RGB frame:
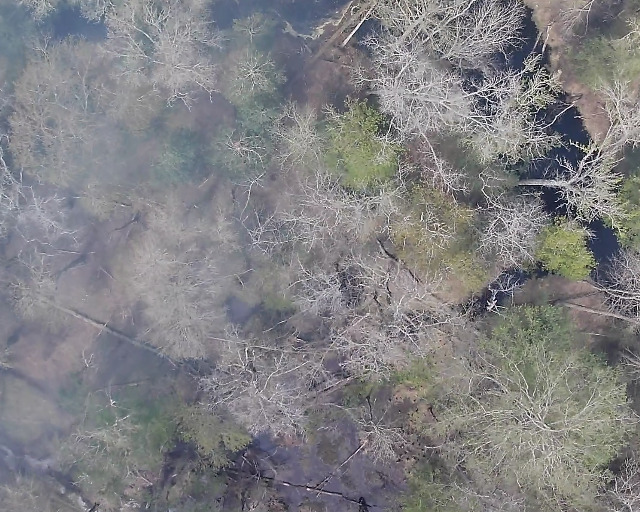
Thermal frame:
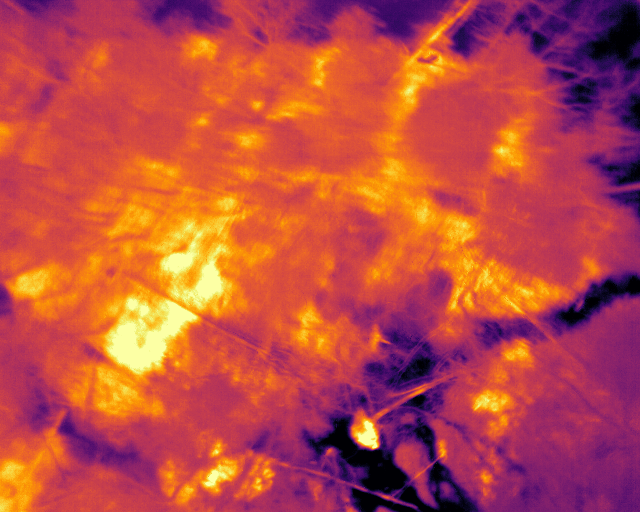
Captured: 2026-02-26 03:46:17
Pixels at or above 80 °C: 0 (fraction of frame: 0)